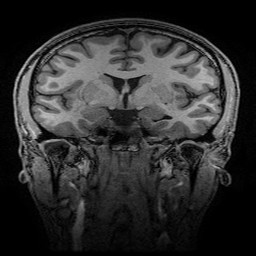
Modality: T1w
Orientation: sagittal
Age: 21
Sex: male
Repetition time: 0.0077 s
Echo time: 0.0034 s